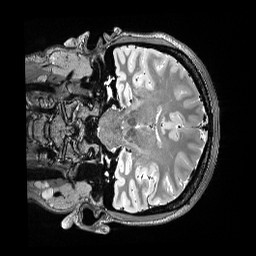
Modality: T2w
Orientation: coronal
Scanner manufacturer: siemens
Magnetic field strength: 3 T
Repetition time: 3.2 s
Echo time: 0.564 s